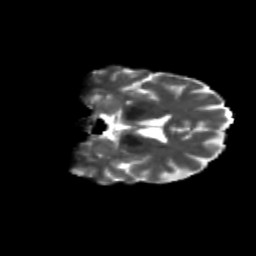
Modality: T2w
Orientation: coronal
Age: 66
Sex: female
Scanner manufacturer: siemens
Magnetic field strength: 3 T
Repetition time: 4.71 s
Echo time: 0.0906 s